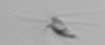
Label: Calciopappus